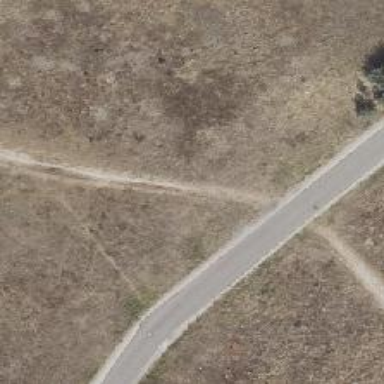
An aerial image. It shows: Ground path.